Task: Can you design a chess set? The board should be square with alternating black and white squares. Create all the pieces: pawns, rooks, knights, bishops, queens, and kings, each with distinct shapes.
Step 3605:
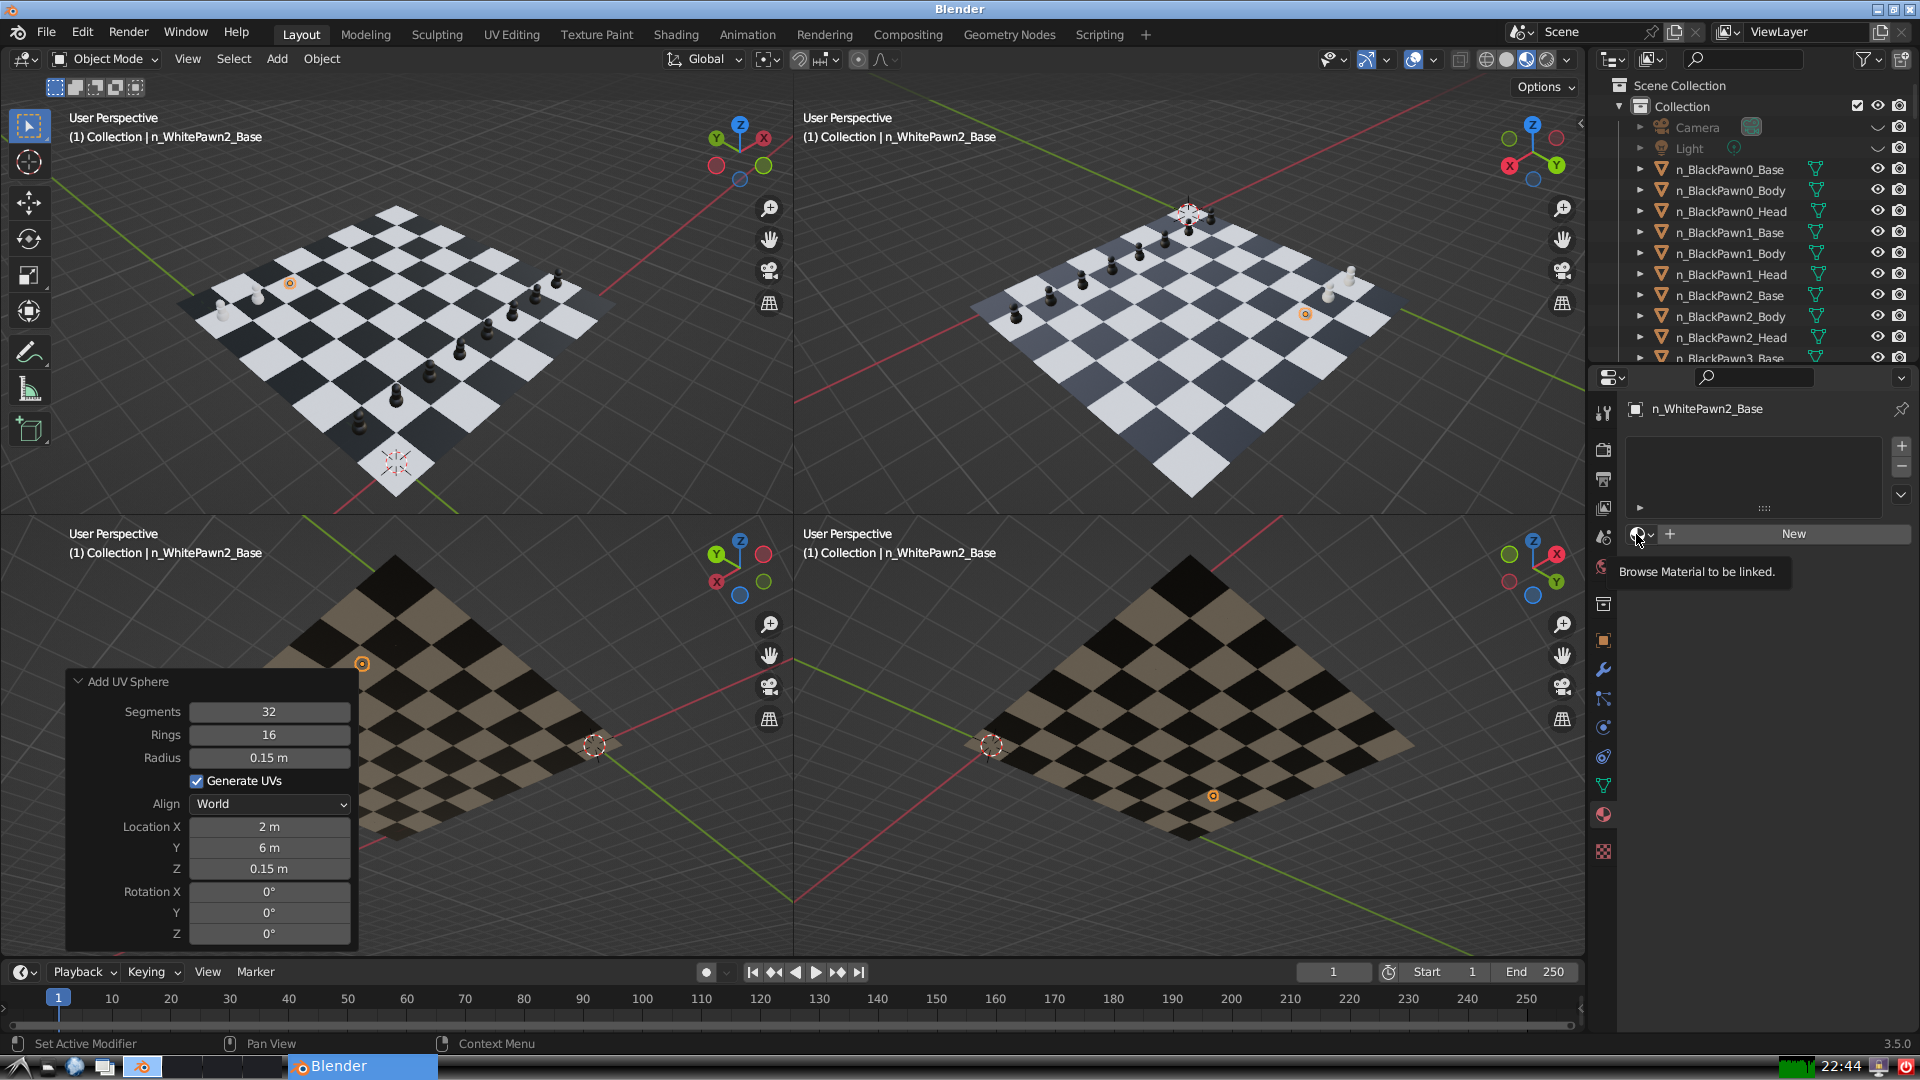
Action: click: no